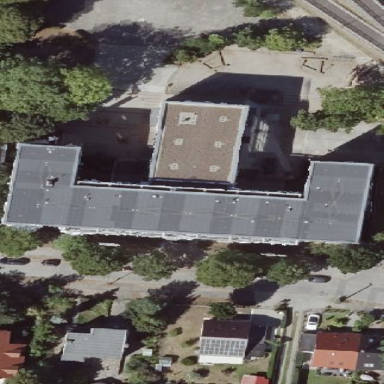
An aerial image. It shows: Flat-roofed school building.